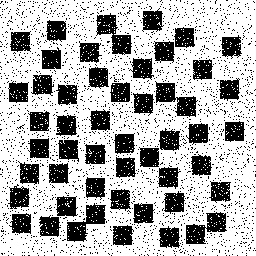
Squares: 52
Triangles: 0
Stars: 0
Total shapes: 52